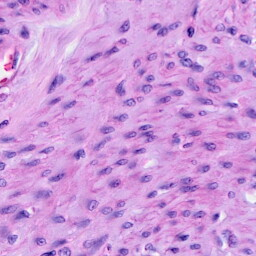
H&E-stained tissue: Cervix